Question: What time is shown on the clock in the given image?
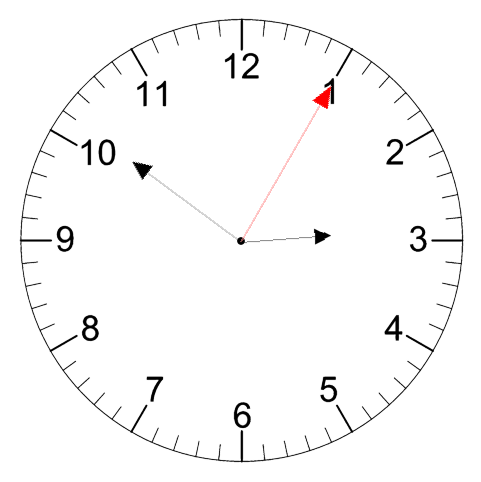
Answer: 02:51:05